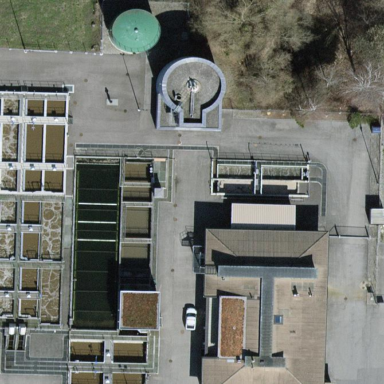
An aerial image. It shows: Wastewater plant.